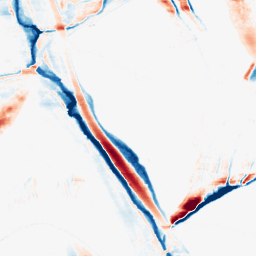
Category: morphological
Decomposition family: morphological_ellipse
Decomposition parameters: operation: average
width: 5
height: 30
Upsampling method: bilinear
Upsampling parameters: scale: 2
Upsampling scale: 2